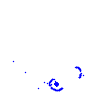
Particle: kaon